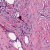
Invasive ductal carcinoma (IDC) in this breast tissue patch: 1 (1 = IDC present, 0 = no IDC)